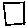
Label: square